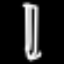
Label: pencil